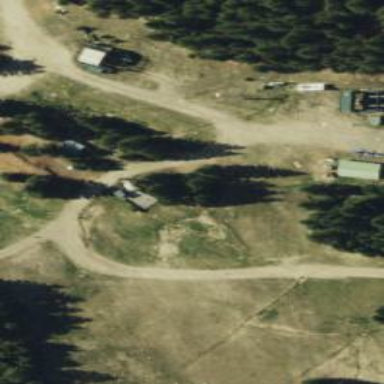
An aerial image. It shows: Connection piste.